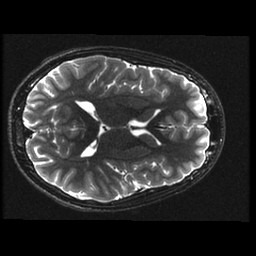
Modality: T2w
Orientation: axial
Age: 16
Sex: male
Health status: ill
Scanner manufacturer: ge
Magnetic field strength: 3 T
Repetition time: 7.5 s
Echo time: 0.1015 s